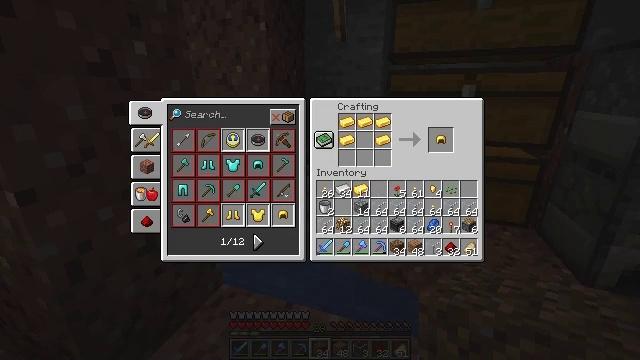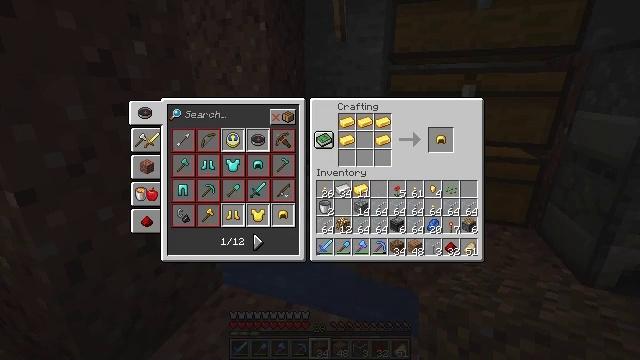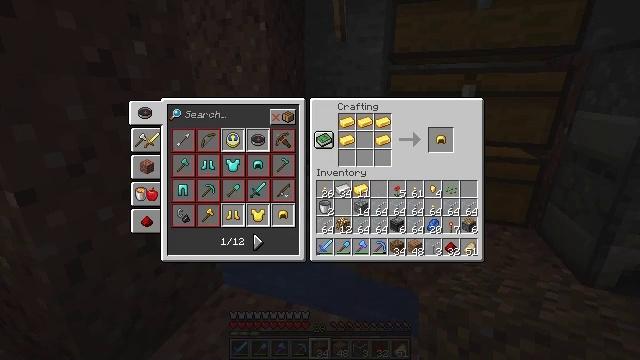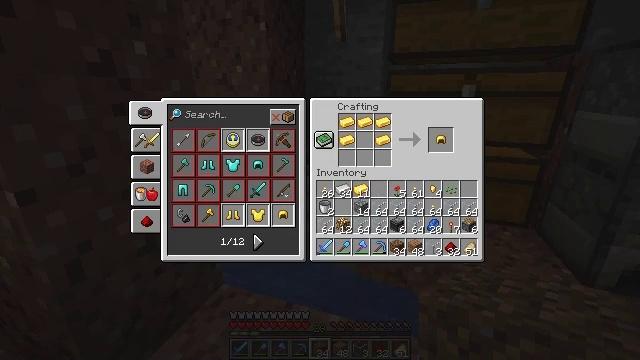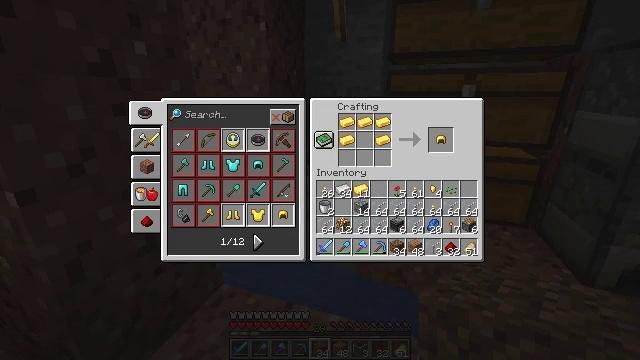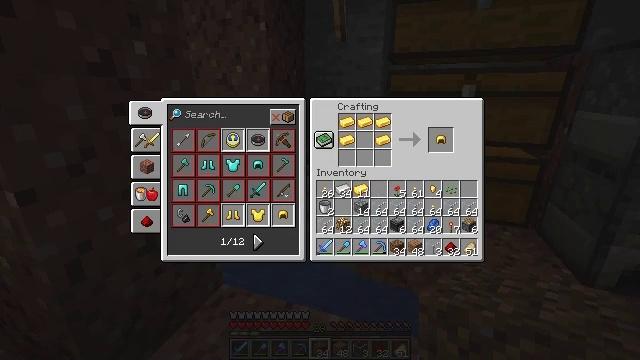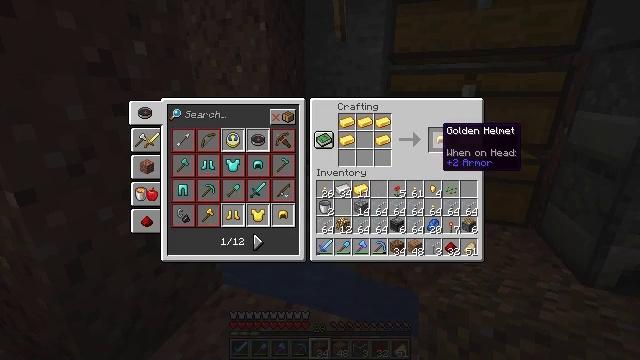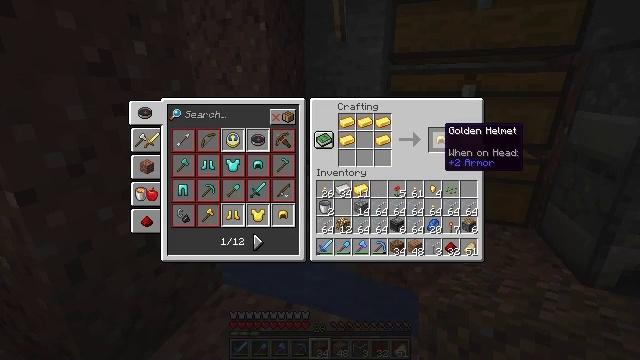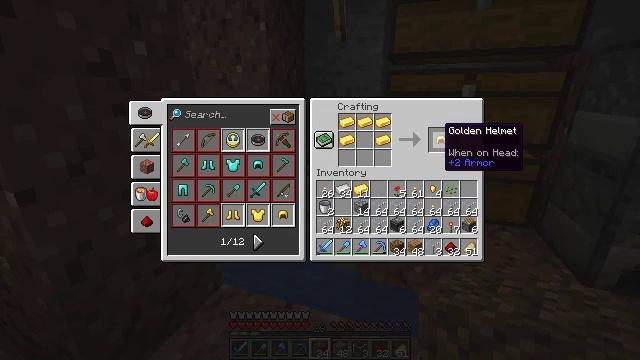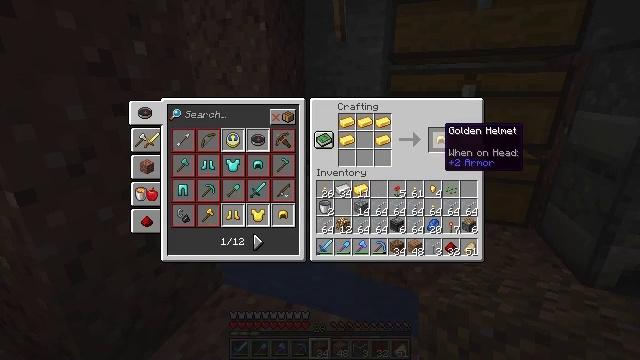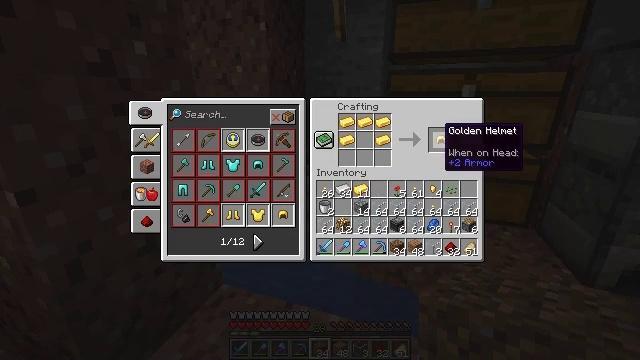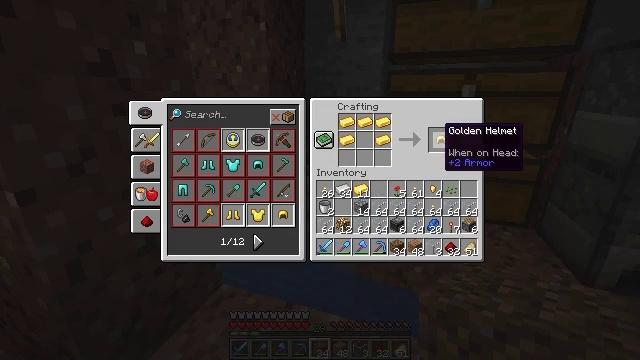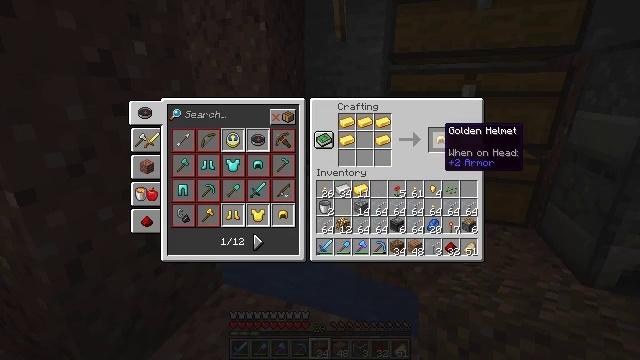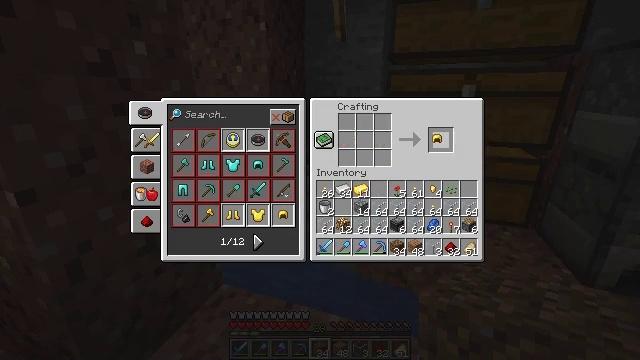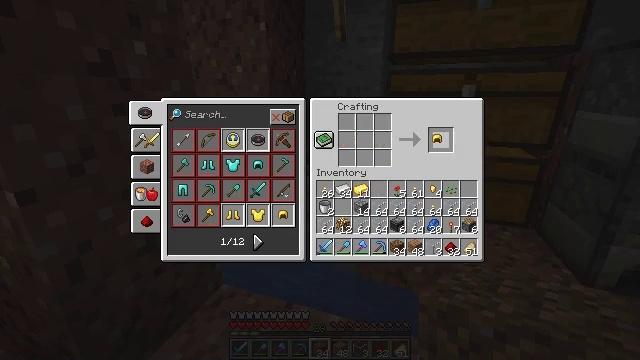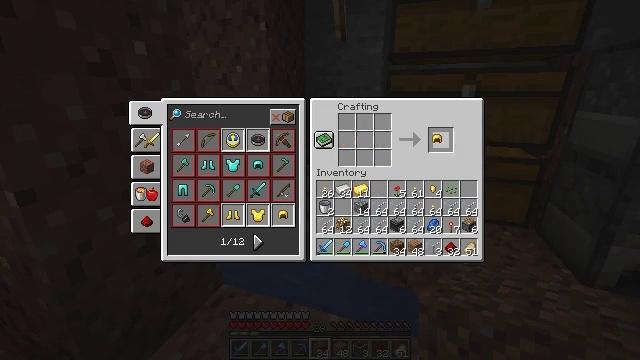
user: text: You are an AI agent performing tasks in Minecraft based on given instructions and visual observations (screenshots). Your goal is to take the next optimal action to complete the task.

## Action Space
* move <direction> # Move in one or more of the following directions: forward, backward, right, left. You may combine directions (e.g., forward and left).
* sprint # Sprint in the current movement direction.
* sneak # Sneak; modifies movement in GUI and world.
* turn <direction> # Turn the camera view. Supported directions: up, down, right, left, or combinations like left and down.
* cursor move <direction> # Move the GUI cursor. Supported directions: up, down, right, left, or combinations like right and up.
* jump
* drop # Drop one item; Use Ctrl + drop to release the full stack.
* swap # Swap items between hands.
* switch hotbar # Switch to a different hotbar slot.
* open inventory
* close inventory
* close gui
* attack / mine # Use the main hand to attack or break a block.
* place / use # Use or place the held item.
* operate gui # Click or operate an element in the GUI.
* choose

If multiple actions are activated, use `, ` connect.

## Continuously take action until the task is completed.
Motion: motion action
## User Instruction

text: Combine gold ingots to make a golden helmet.
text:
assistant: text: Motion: no_op
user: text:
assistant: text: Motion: no_op
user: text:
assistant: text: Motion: no_op
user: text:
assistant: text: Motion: no_op
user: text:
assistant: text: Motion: no_op
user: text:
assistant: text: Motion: cursor move right
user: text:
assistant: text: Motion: no_op
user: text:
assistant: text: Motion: no_op
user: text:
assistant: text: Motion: no_op
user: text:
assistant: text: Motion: no_op
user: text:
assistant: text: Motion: no_op
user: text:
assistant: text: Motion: no_op
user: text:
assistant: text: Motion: operate gui
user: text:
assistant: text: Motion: operate gui
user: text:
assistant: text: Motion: no_op
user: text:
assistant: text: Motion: no_op
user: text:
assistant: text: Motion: no_op
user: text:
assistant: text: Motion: no_op